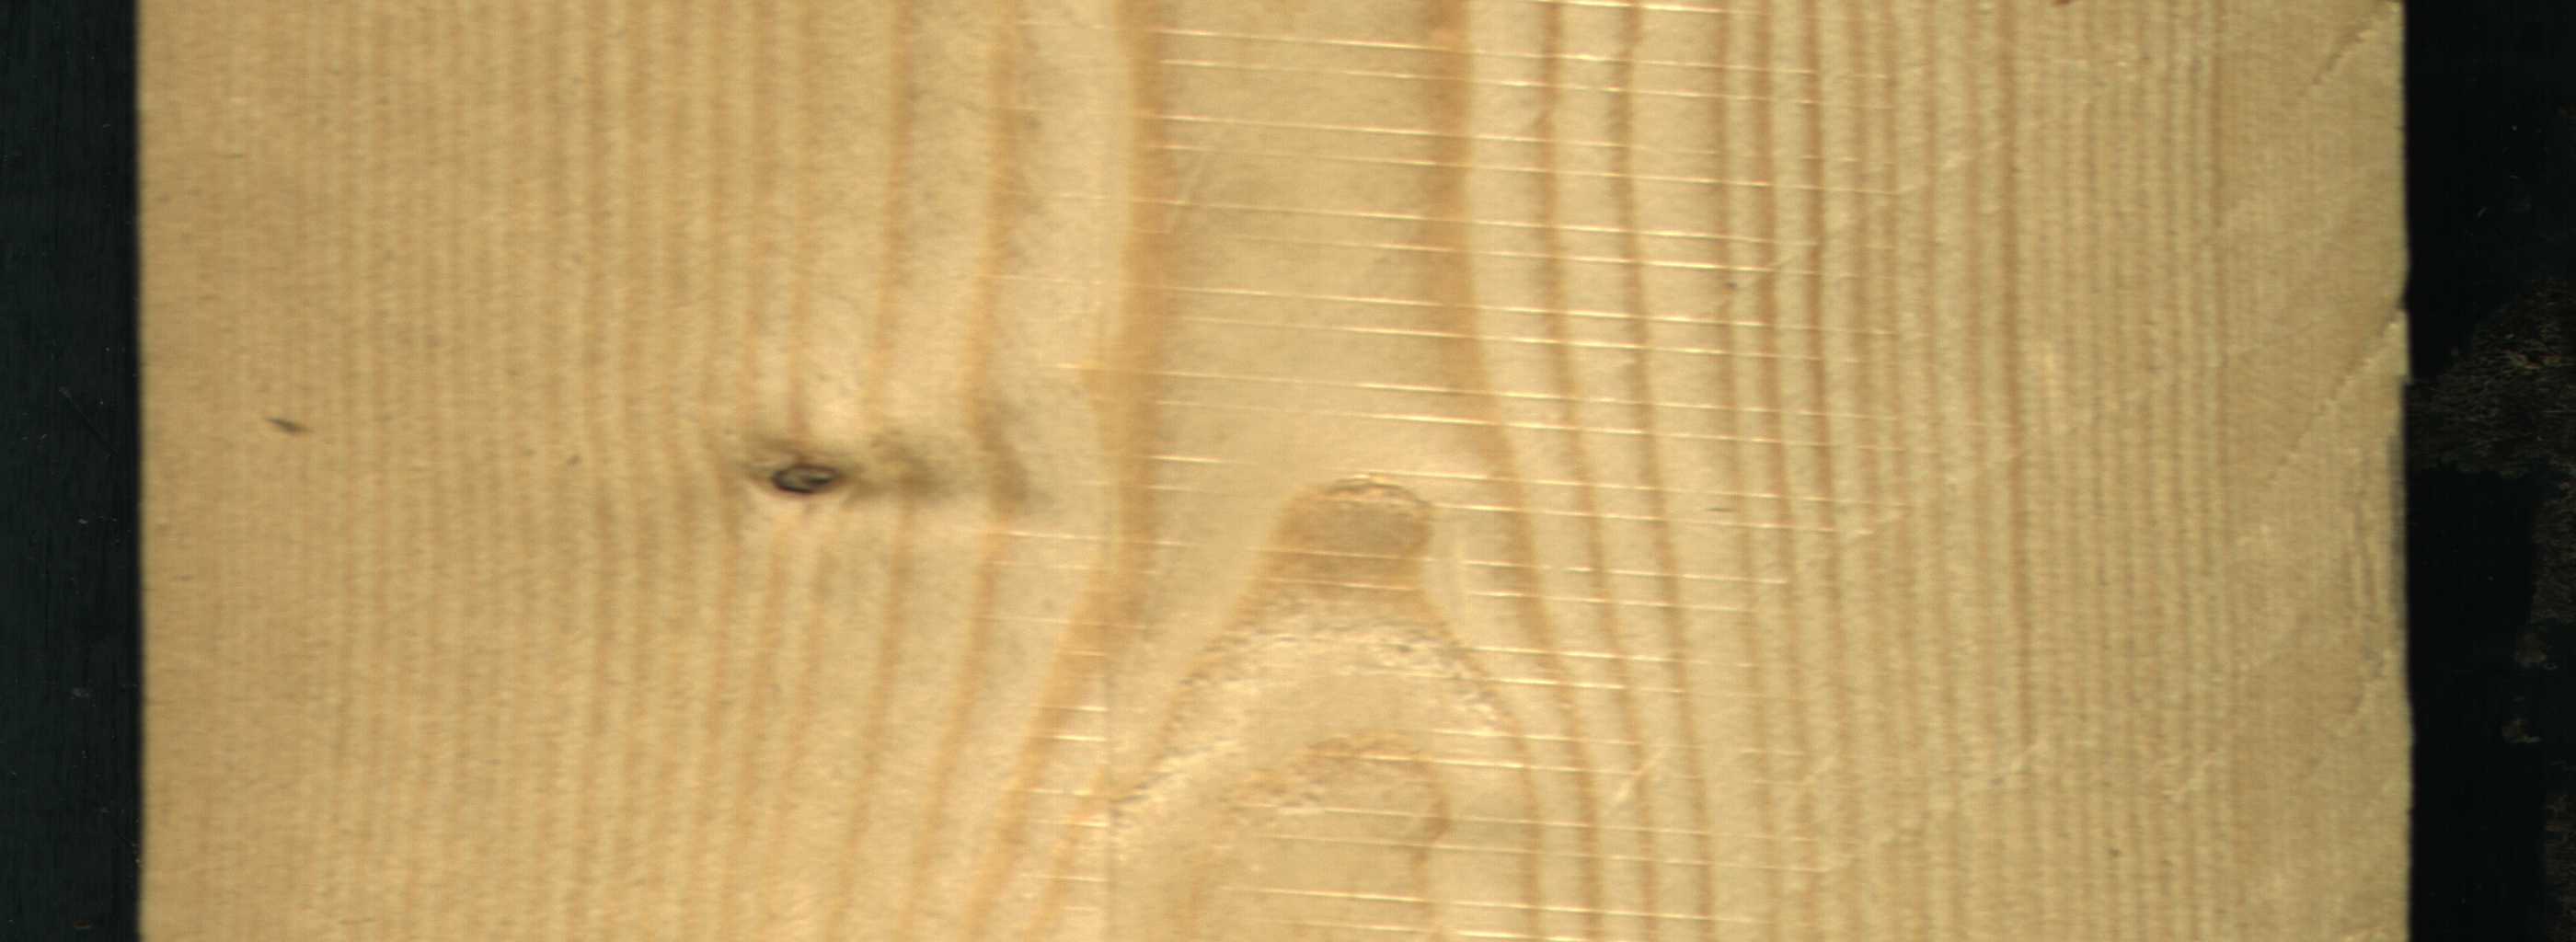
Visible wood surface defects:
Dead_Knot